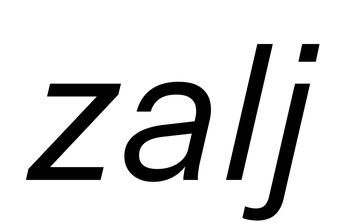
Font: InstrumentSans-Italic_Italic